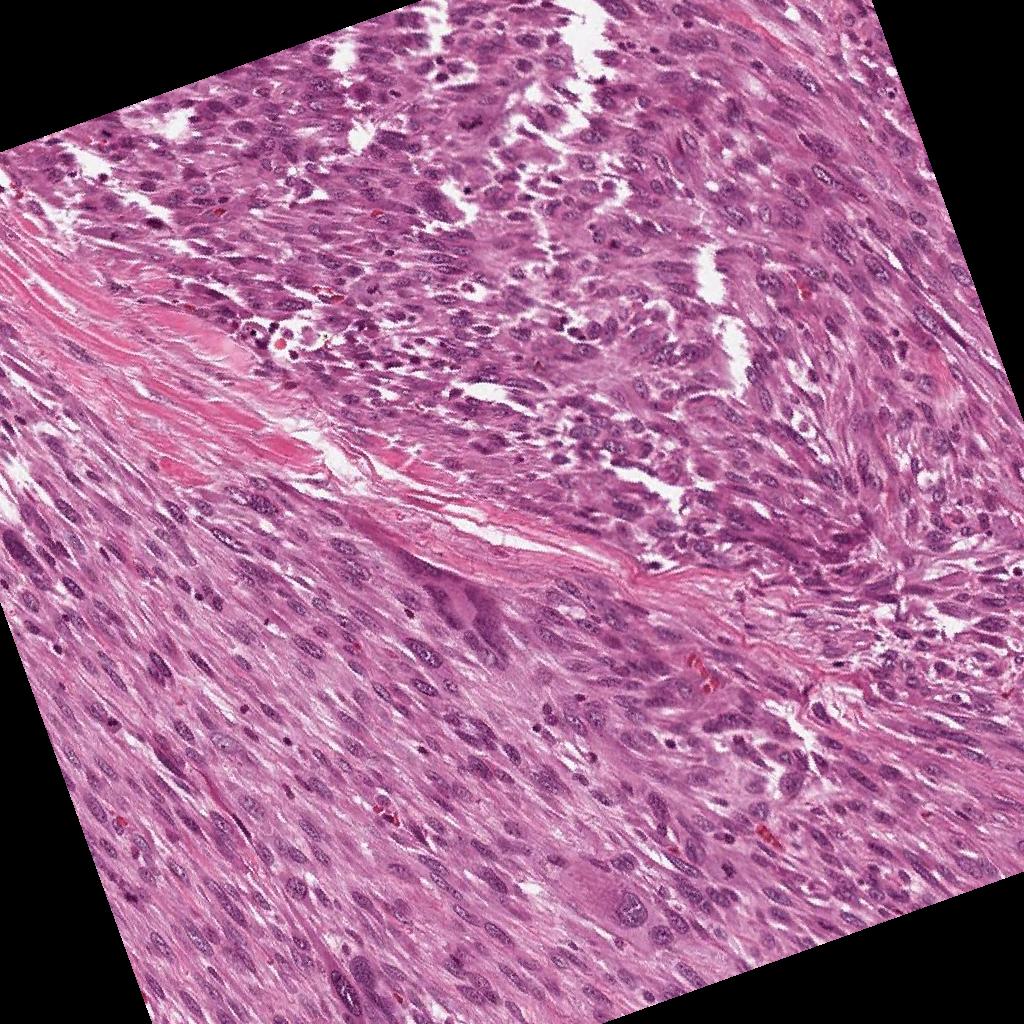
Label: Viable